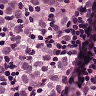
Metastatic tissue present: yes